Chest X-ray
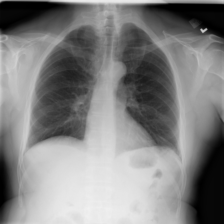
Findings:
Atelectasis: negative
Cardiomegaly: negative
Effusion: negative
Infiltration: negative
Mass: negative
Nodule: negative
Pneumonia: negative
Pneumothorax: negative
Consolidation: negative
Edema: negative
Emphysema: negative
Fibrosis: negative
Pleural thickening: negative
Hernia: negative